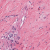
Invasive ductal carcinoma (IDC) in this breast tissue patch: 0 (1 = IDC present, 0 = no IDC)